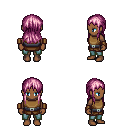
a pixel art fantasy rpg character, female body template, human, dark skin, leather chest armor, teal pants, pink unkempt hairstyle, leather bracers, four views (front, back, left, right), 2x2 character sprite sheet, small pixel art, hard edges, no anti-aliasing